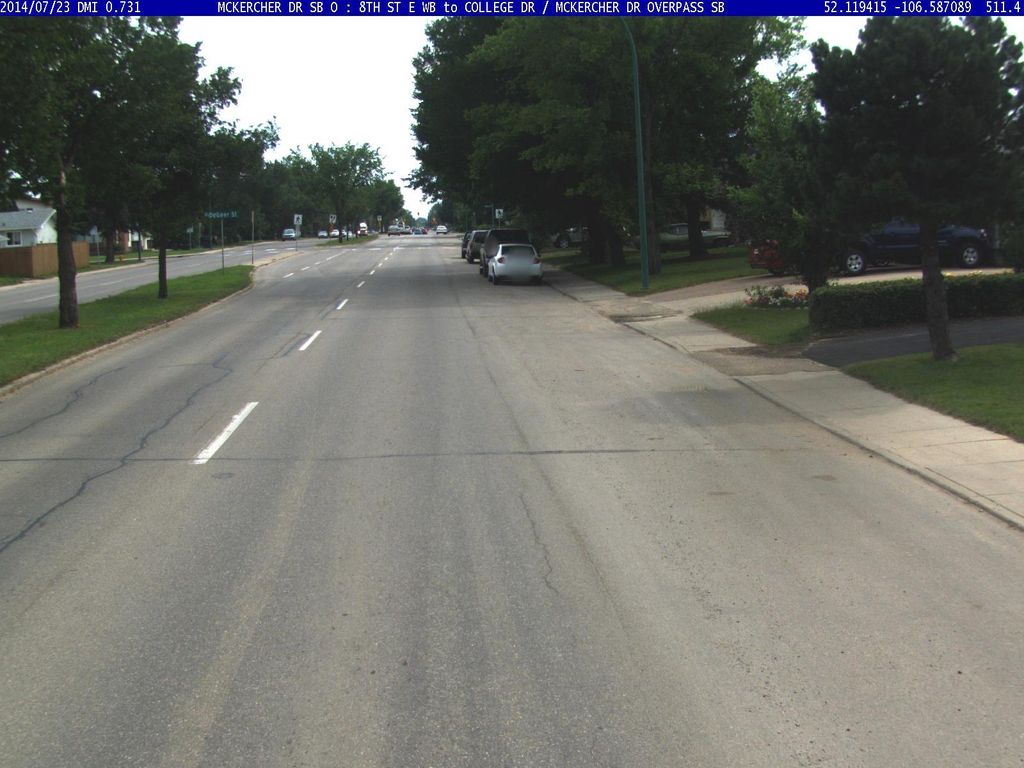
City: saskatoon